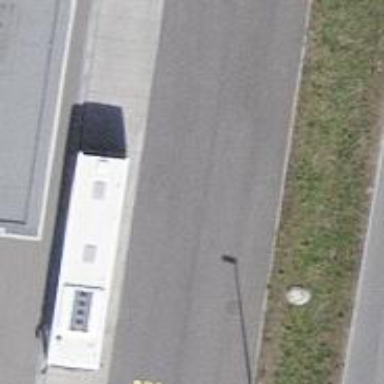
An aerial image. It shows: Bus stop with designated public transport stop position.